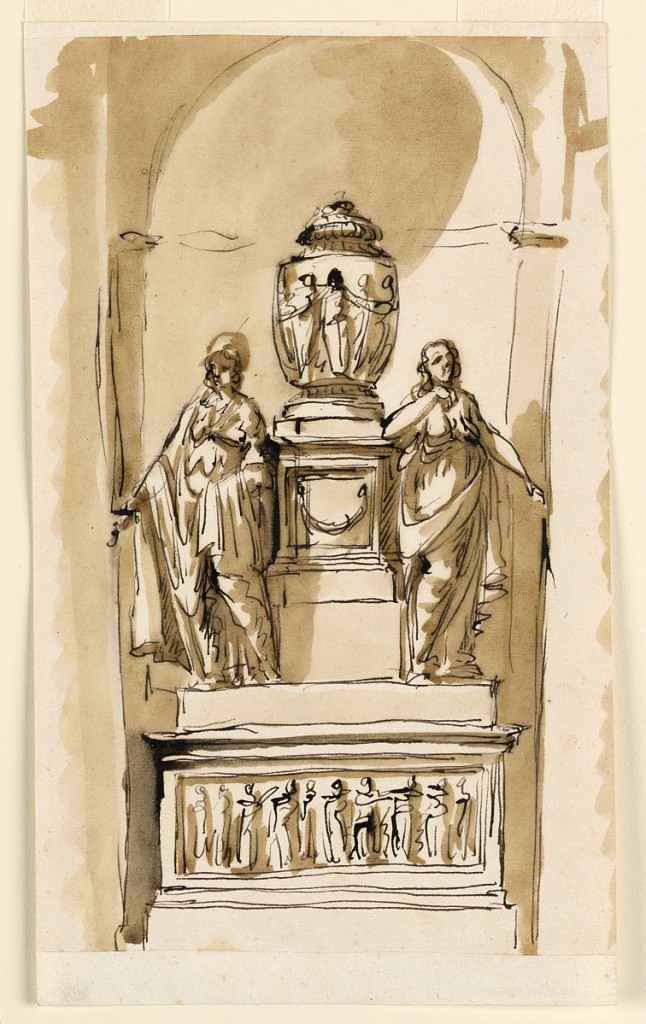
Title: Monument
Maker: Giuseppe Barberi, Italian, 1746–1809
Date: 1780-1795
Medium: Pen and brown ink, brush and brown wash on lined off-white laid paper
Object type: Drawing
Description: The architectural setting is similar to -1293. The monument is a variation of -1346. THe lower pedestal is deocrated with a relief, the upper one is divided into more offsets and has a festoon in the front panel. A woman with a sword at left.